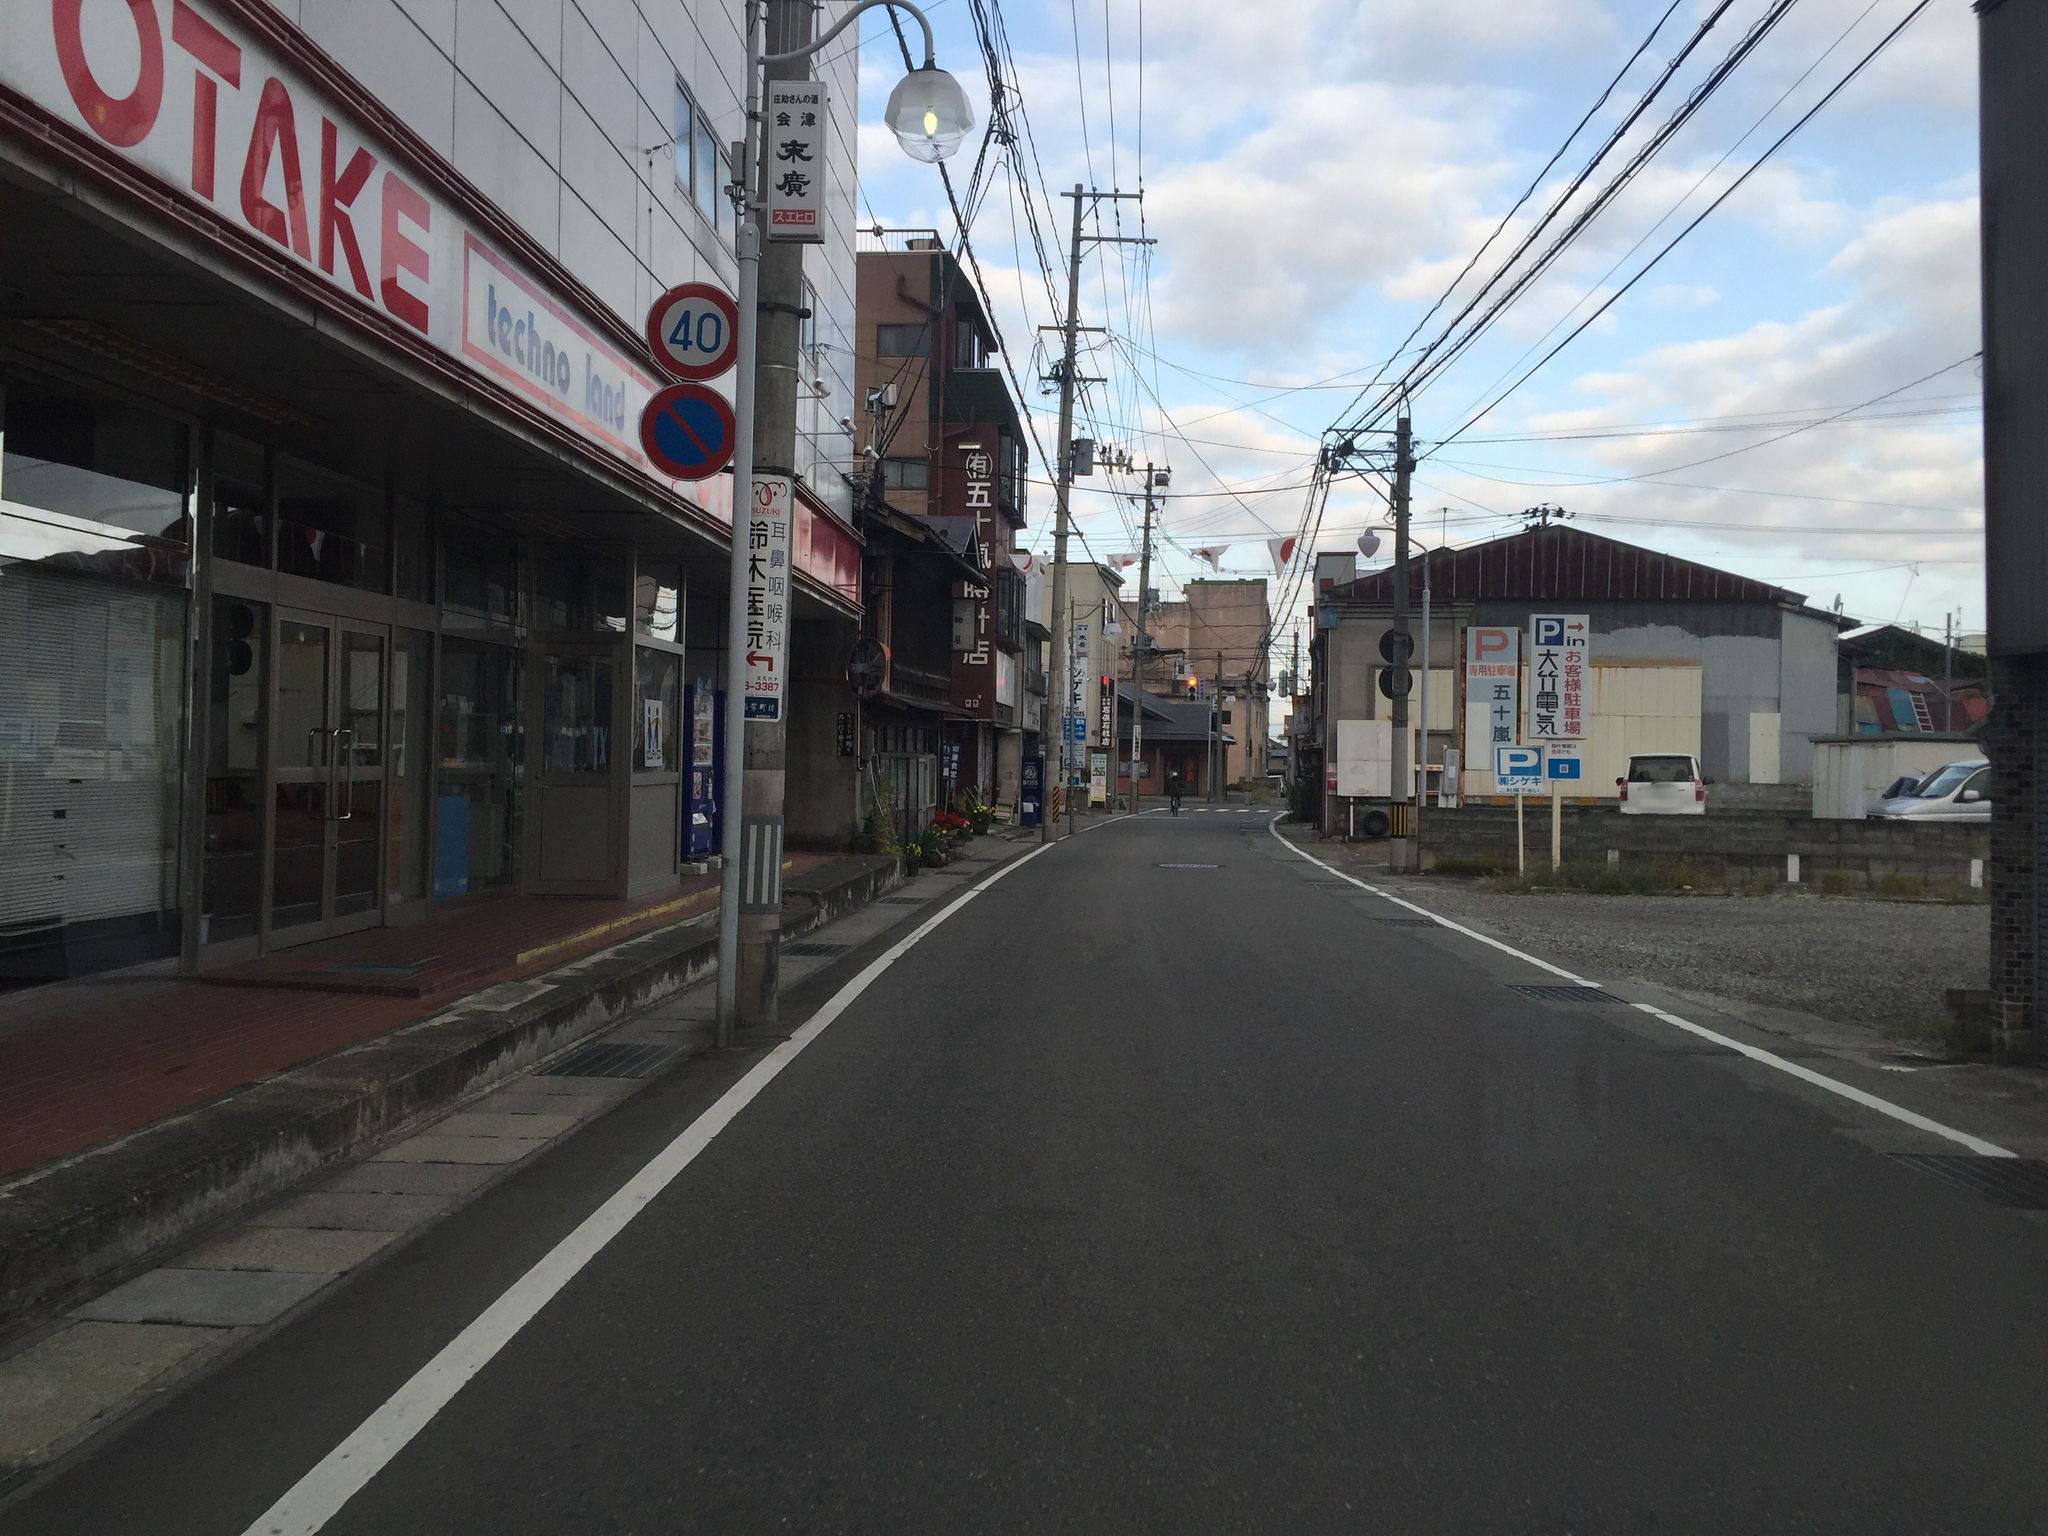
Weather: cloudy
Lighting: day
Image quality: good
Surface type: driving surface
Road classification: service, footway, unclassified
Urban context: urban centre
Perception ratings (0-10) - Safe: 1.8, Lively: 6.48, Beautiful: 3.23, Boring: 1.19, Depressing: 2, Wealthy: 1.7